Interaction volume radius: 5 \u00c5
Interaction volume height: 35 \u00c5
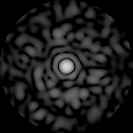
Disorder parameter: 0.8338